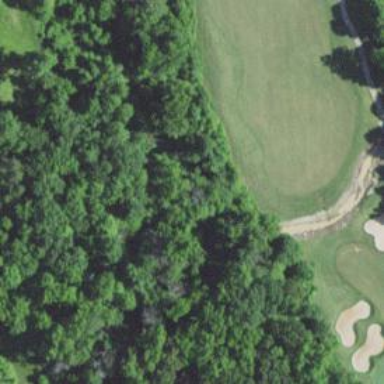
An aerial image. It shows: Water hazard in golf course. The hazard is natural water feature.